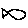
Label: fish